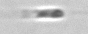
Label: flagellate_morphotype3